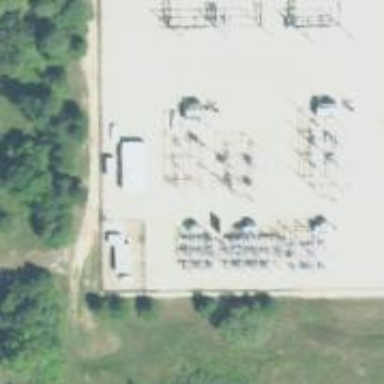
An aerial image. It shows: Outdoor distribution power substation.